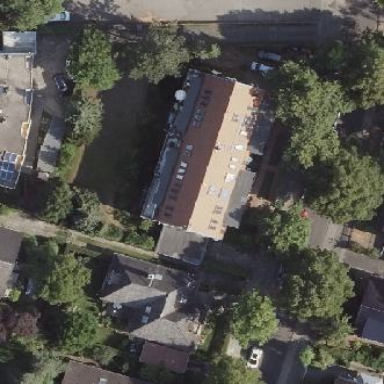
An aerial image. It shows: Apartments housed in building with gambrel roof.